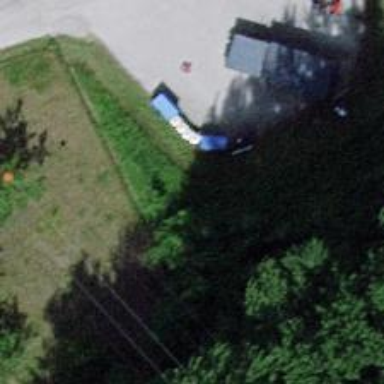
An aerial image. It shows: Recycling container at amenity designated for recycling.